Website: crate-barrel
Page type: newsletter-management
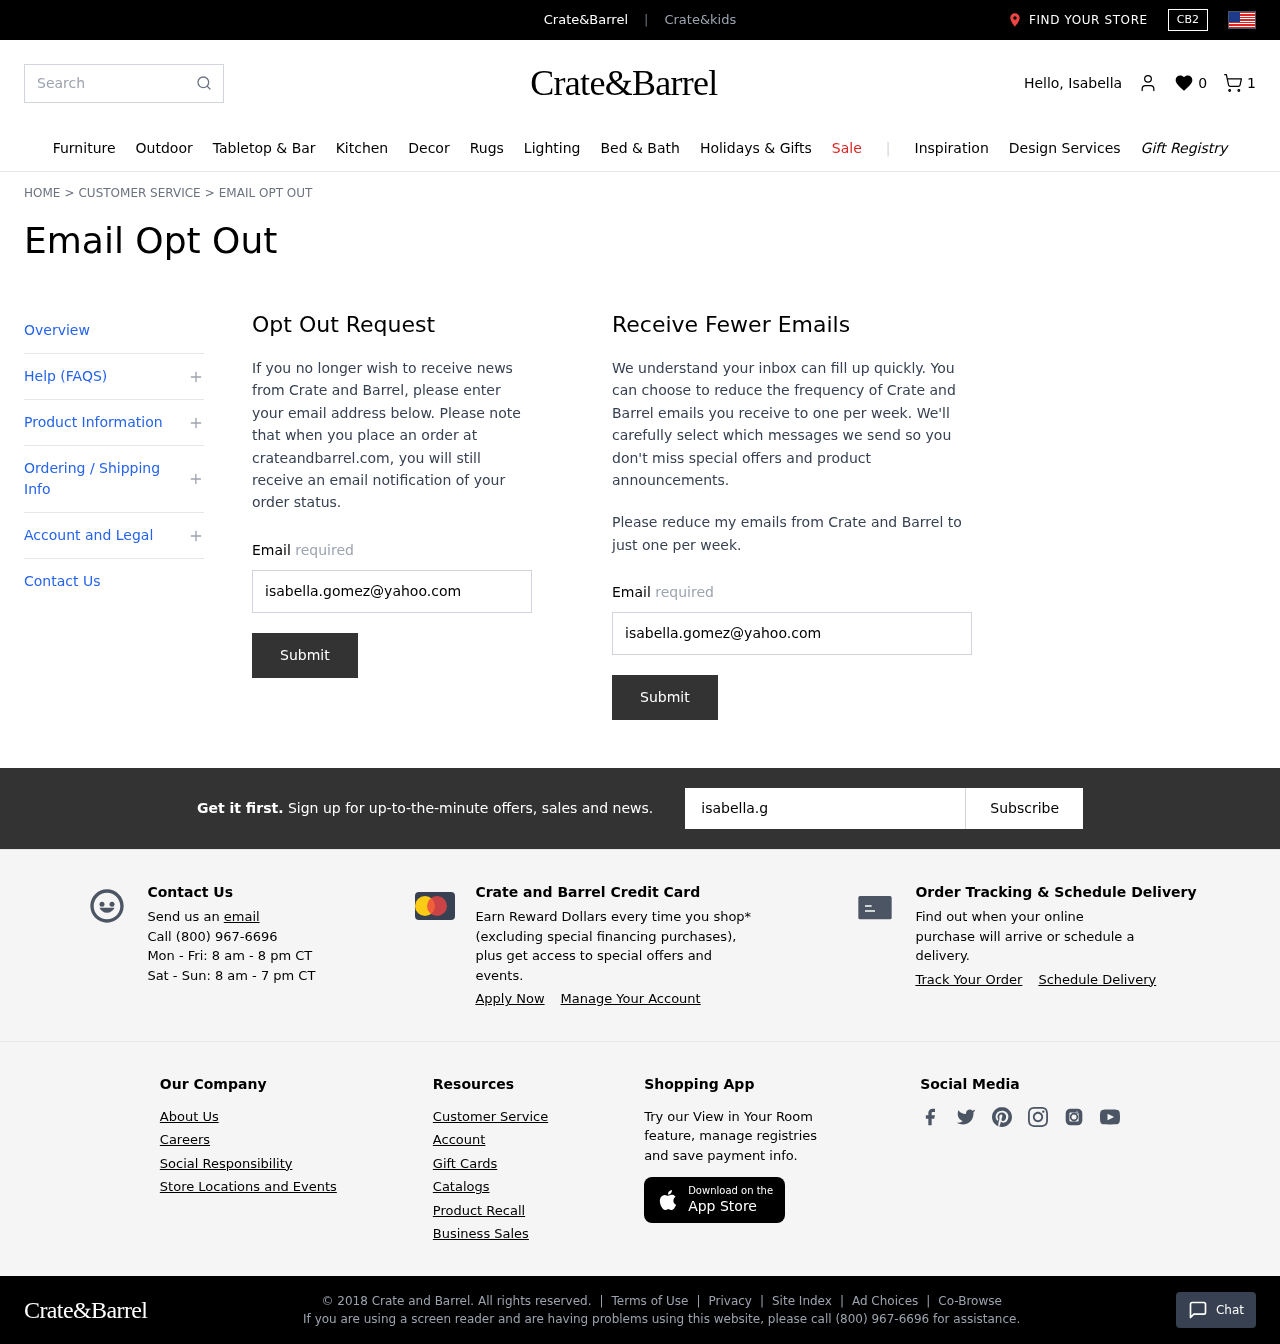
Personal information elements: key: PII_EMAIL
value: isabella.gomez@yahoo.com
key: PII_EMAIL2
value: isabella.gomez@yahoo.com
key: PII_EMAIL3
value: isabella.gomez@yahoo.com
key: PII_FIRSTNAME
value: Isabella
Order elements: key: ORDER_NUM_ITEMS
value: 1
Search elements: key: HEADER_SEARCH
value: Search
Other elements: key: WISHLIST_COUNT
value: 0